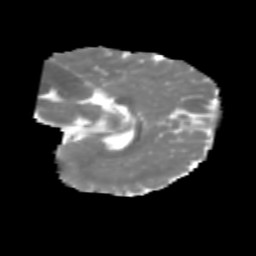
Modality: MD
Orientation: sagittal
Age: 6
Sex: male
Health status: healthy